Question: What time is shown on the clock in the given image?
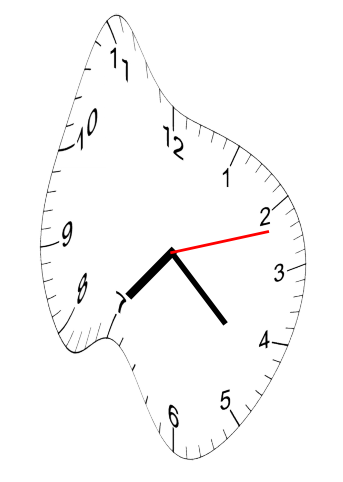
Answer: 07:22:12